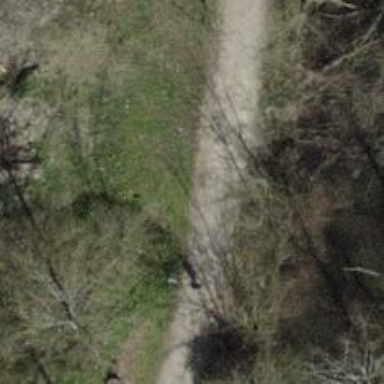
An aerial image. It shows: Paved footway.